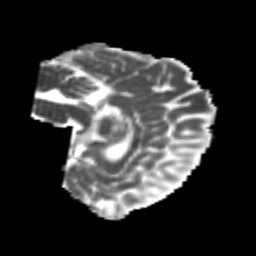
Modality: MD
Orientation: sagittal
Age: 23
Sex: female
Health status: healthy
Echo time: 0.074 s